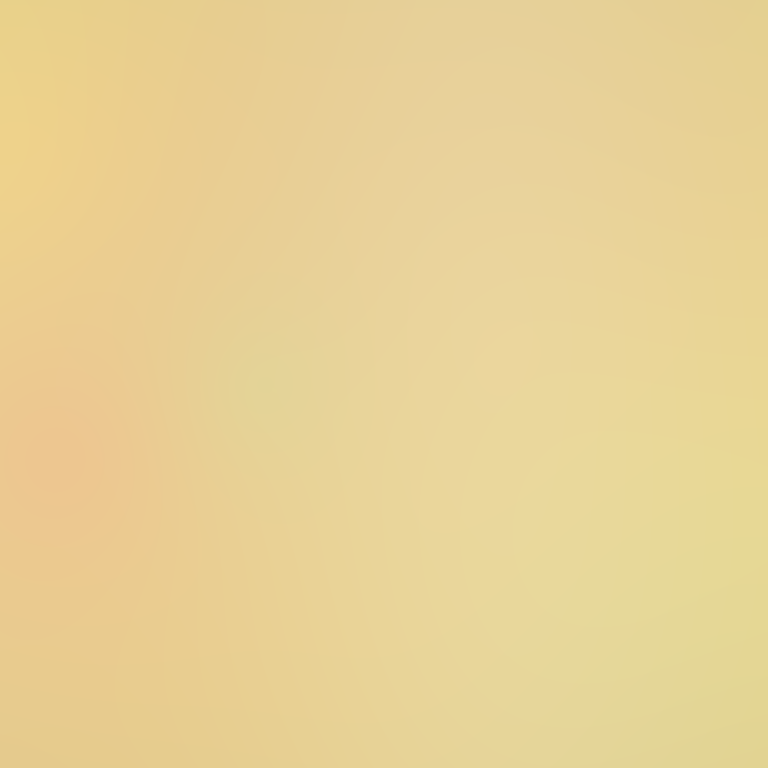
Abstract light effect, smooth gradient from soft yellow to warm peach, calm atmosphere, diffuse light, no room, no furniture, no objects.